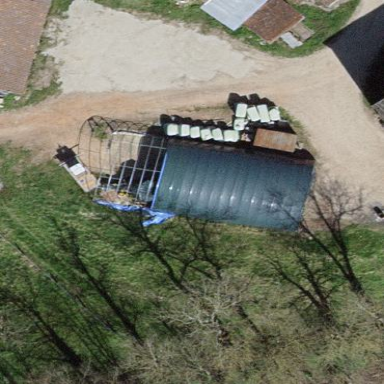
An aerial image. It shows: Greenhouse.